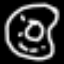
Label: donut